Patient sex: M
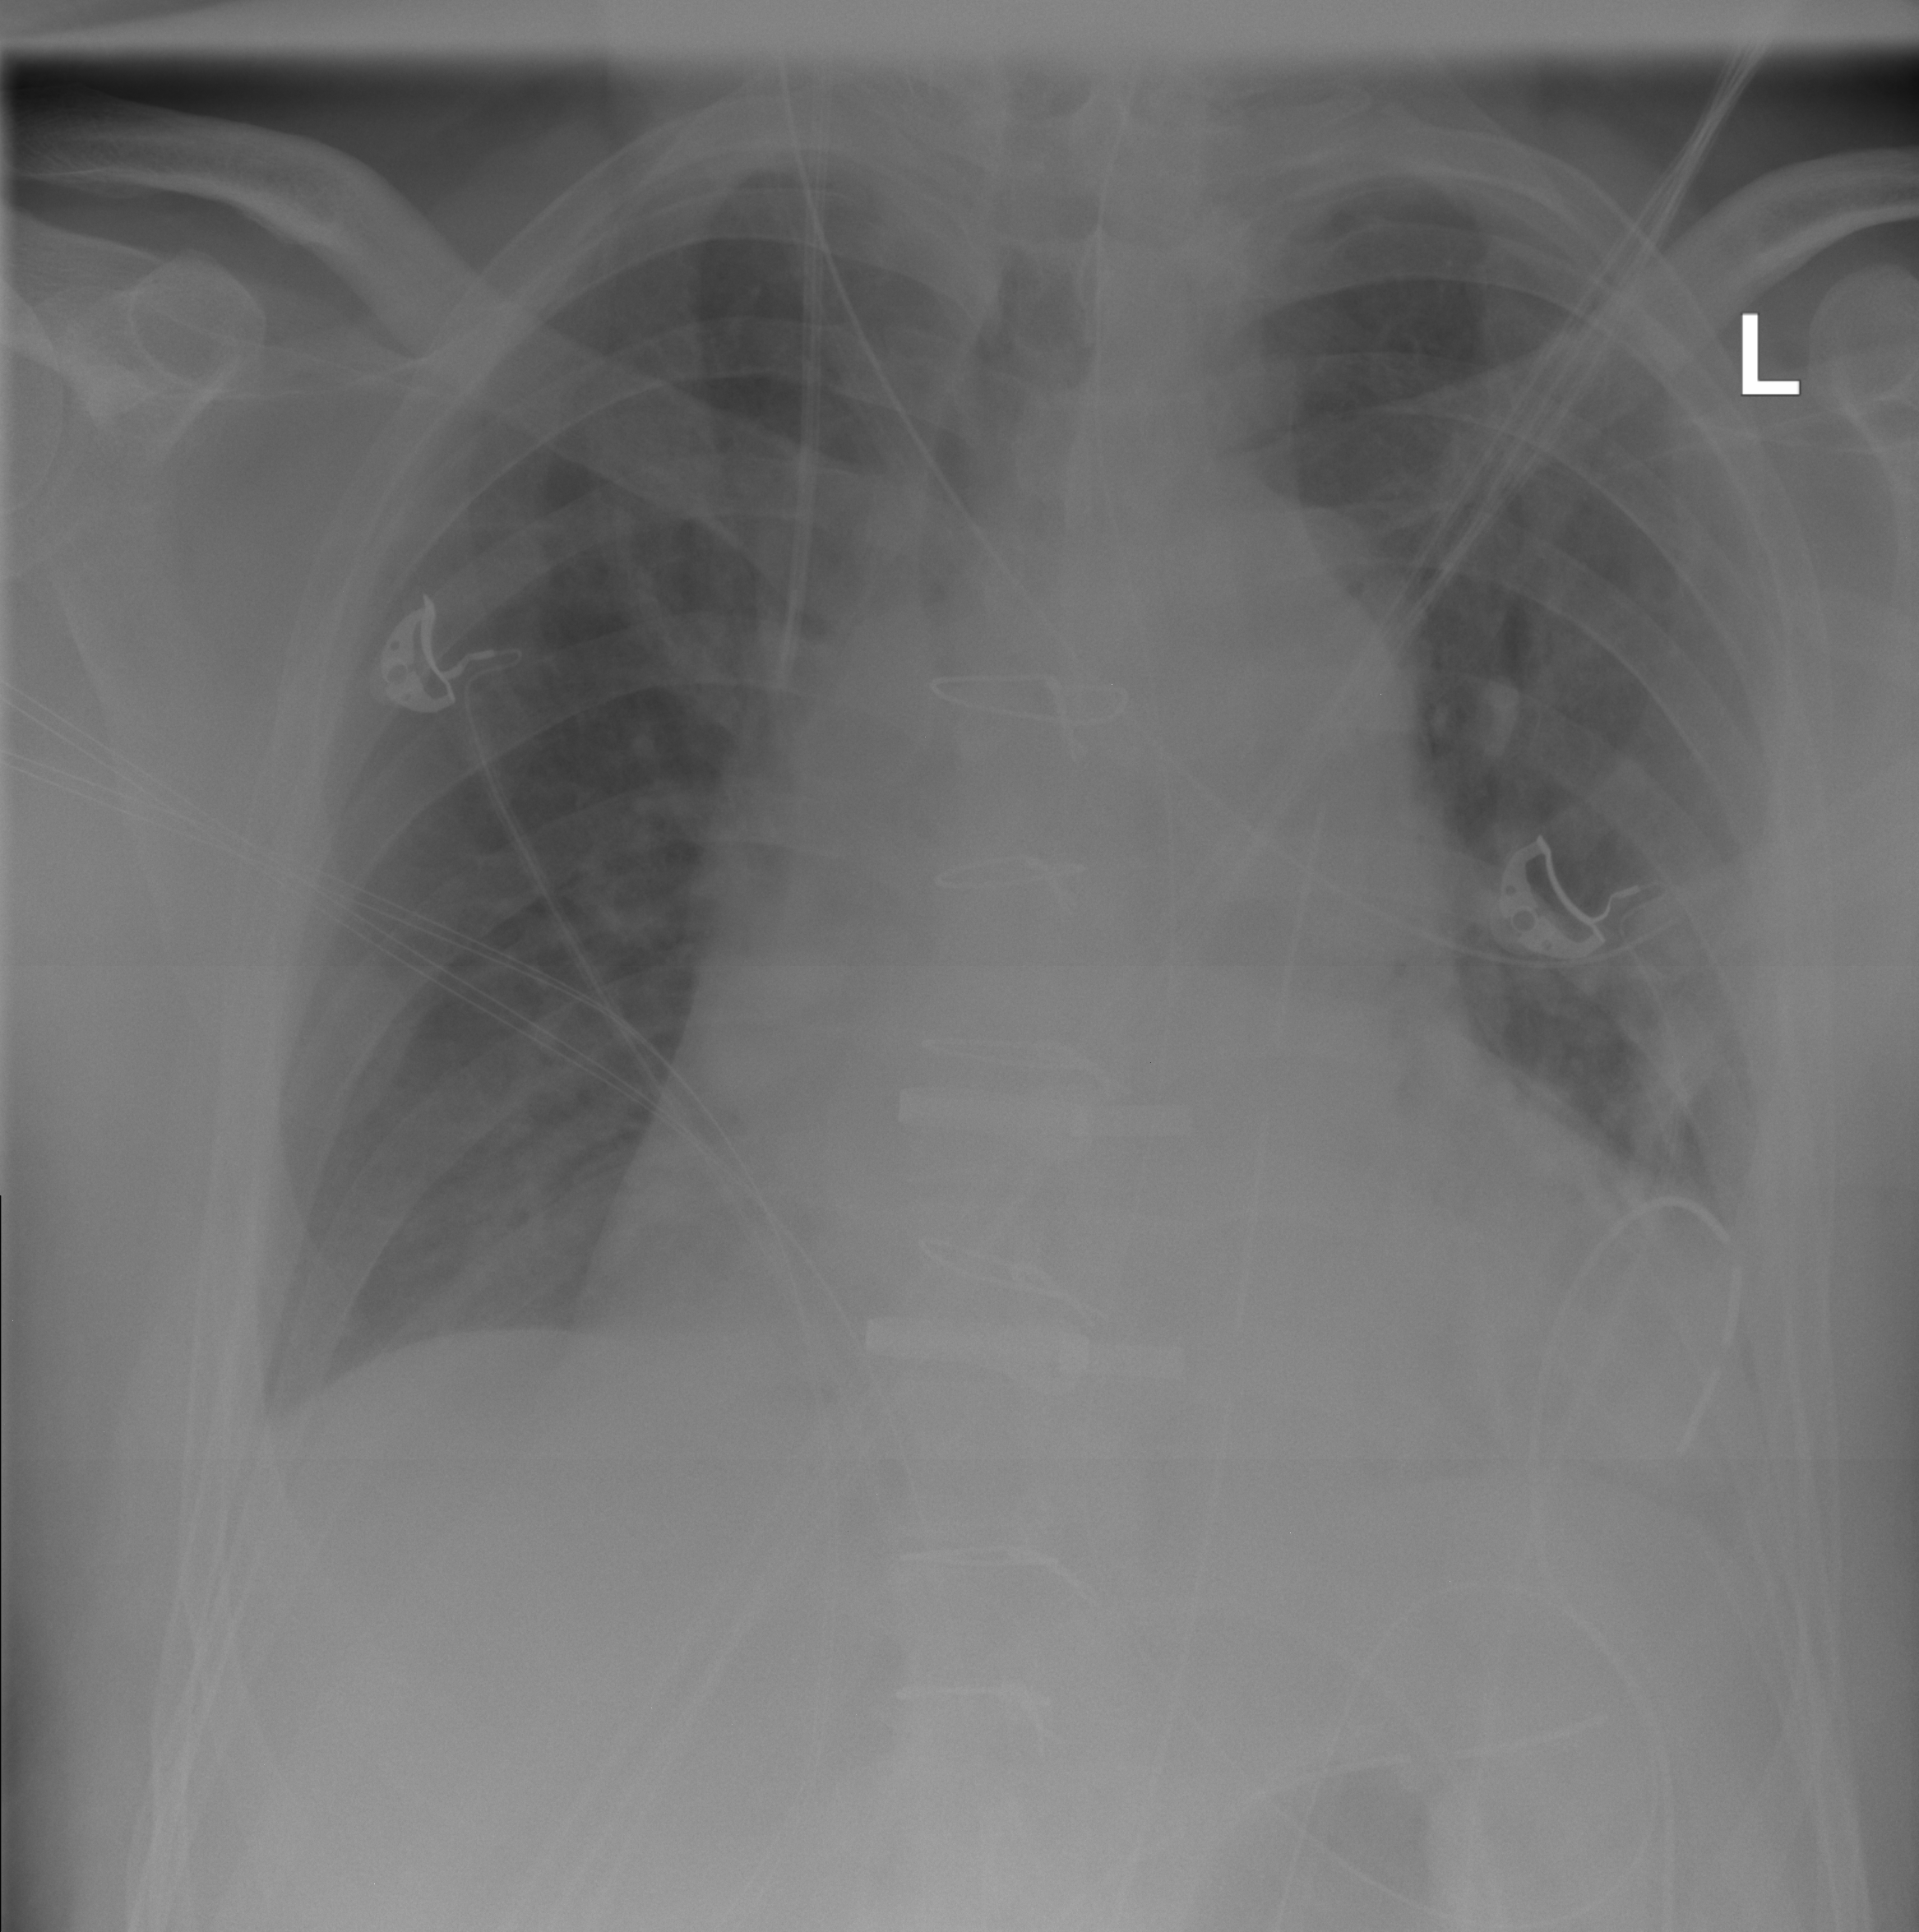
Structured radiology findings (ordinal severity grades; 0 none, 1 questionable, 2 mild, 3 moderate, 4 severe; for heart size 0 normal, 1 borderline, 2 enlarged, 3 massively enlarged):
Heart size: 2
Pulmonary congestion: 2
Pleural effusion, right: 0
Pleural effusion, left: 0
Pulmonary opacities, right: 0
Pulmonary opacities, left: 0
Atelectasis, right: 0
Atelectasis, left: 2